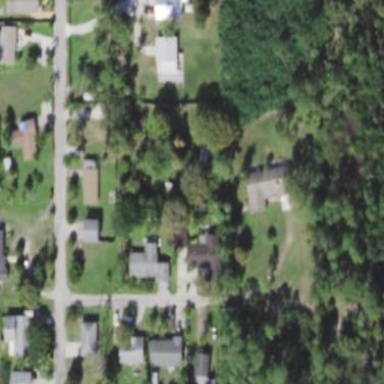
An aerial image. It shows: Neighborhood.